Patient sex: M
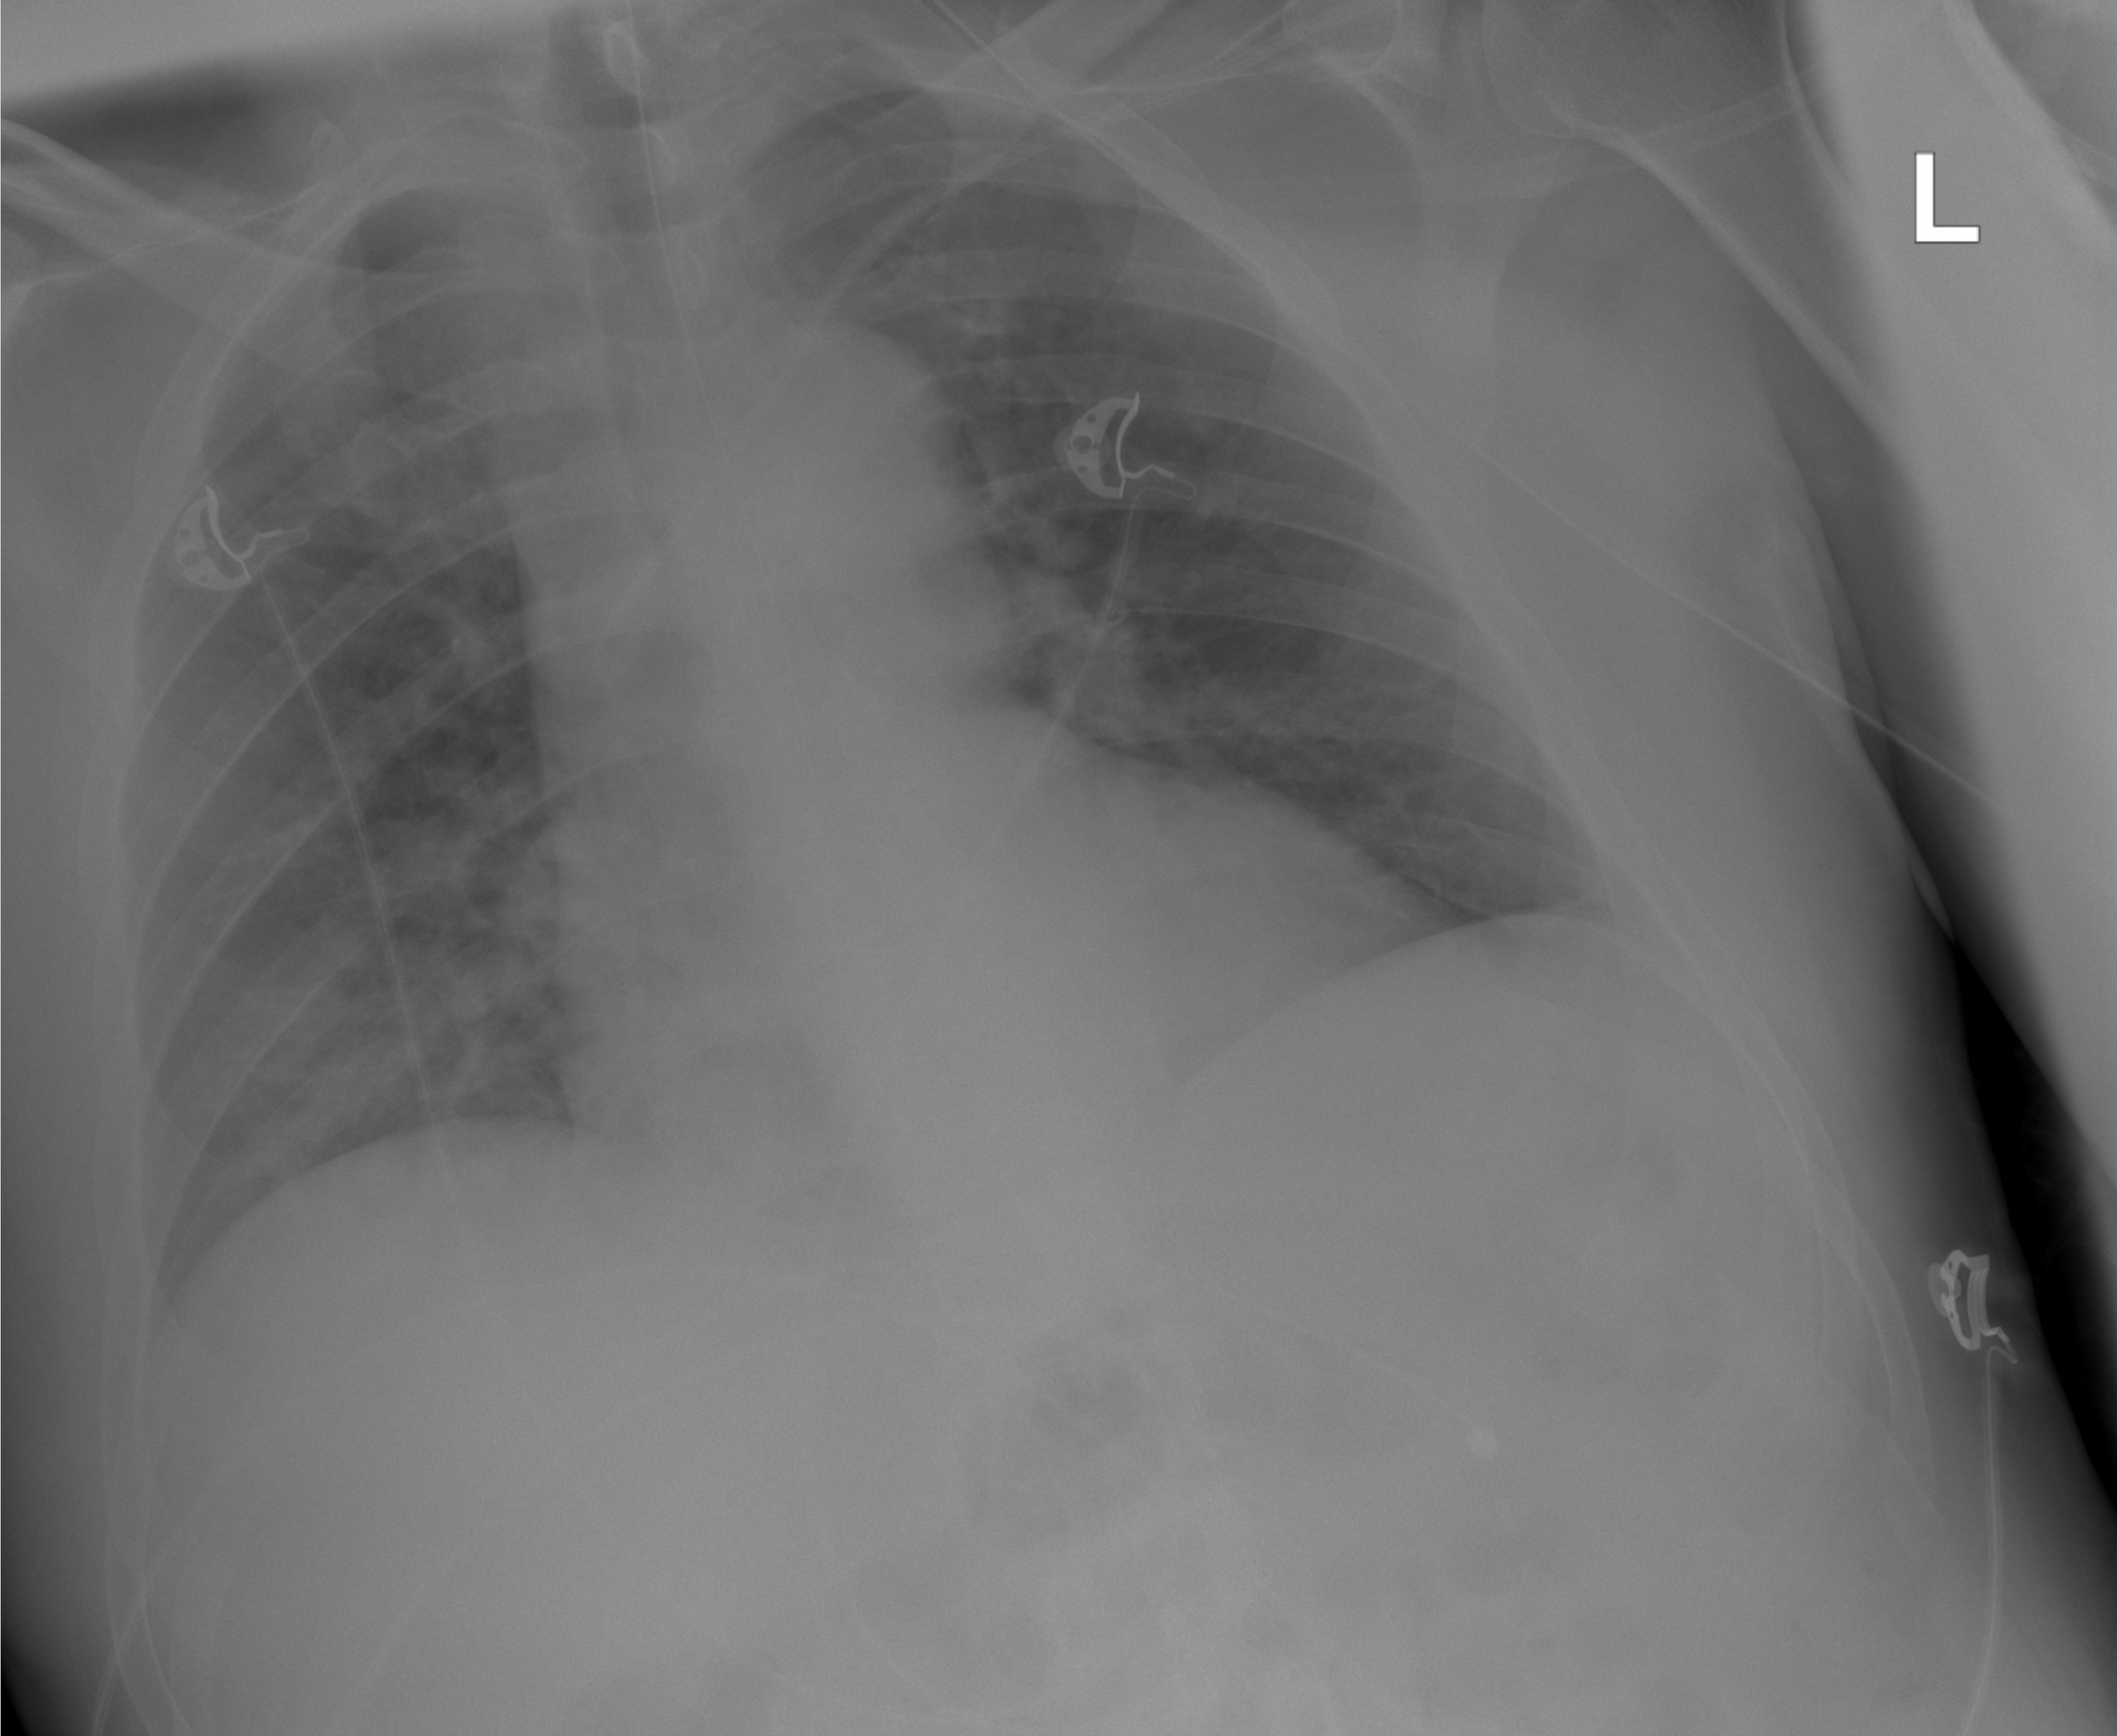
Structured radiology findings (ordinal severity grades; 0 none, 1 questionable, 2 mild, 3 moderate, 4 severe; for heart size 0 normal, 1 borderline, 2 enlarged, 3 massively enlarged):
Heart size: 2
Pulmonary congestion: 0
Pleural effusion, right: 0
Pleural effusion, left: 0
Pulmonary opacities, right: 3
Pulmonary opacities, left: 0
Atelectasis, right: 0
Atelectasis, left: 0